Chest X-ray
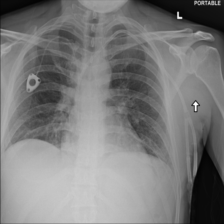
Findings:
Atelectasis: negative
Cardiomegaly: negative
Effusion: negative
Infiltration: positive
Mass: positive
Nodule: negative
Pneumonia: negative
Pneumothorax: negative
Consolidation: negative
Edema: negative
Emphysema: negative
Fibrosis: negative
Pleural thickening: negative
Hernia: negative